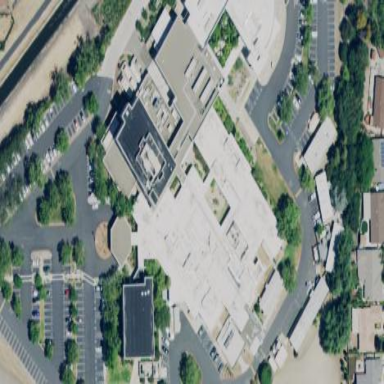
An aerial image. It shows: Hospital building.